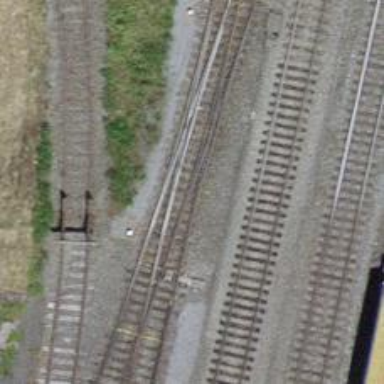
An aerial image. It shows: Railway switch.